Question: I'm basically following <URL> to convert my app to use MobX v6. I'm using 'useLocalObservable' as 'useLocalStore' is deprecated in MobX v6.
The error I get is on 'FrameItStore' inside of 'useLocalObservable':
'''
Argument of type 'typeof FrameItStore' is not assignable to parameter of type '() => Record<string, any>'.
Type 'typeof FrameItStore' provides no match for the signature '(): Record<string, any>'.ts(2345)
'''
And then the whole return statement is in red squiggly lines in VSCode.

Would love to know how to fix it?
# types.ts
'''
export type Window = {
width: number
height: number
}
export type Point = {
x: number
y: number
}
export type TrafficSignal = {
close: string
minimize: string
maximize: string
}
export type TrafficSignalPosition = {
close: Point
minimize: Point
maximize: Point
}
export interface IFrameItStore {
id: number
trafficSignalColors: Array<TrafficSignal>
}
'''
# FrameItStore.ts
'''
import { makeObservable, observable, action, computed } from 'mobx'
import type {
TrafficSignal,
Point,
Window,
TrafficSignalPosition,
IFrameItStore,
} from '../types'
export class FrameItStore implements IFrameItStore {
id = 0
trafficSignalColors = [
{
close: '#EF4444',
minimize: '#FBBE25',
maximize: '#49DE80',
},
{
close: 'black',
minimize: 'blue',
maximize: 'orange',
},
]
constructor() {
makeObservable(this, {
win: observable,
box: observable,
boxCenter: computed,
trafficSignalPosition: computed,
trafficSignalColors: observable,
id: observable,
})
}
win(): Window {
return {
width: window.innerWidth,
height: window.innerHeight,
}
}
box(): Window {
return {
width: 1024,
height: 600,
}
}
get boxCenter(): Point {
return {
x: (this.win().width - this.box().width) / 2,
y: (this.win().height - this.box().height) / 2,
}
}
get trafficSignalPosition(): TrafficSignalPosition {
return {
close: { x: this.boxCenter.x + 20, y: this.boxCenter.y + 20 },
minimize: { x: this.boxCenter.x + 2 * 20, y: this.boxCenter.y + 20 },
maximize: { x: this.boxCenter.x + 3 * 20, y: this.boxCenter.y + 20 },
}
}
}
export const config = new FrameItStore()
'''
# FrameItContext.tsx
'''
import * as React from 'react'
import { useLocalObservable } from 'mobx-react'
import { FrameItStore } from './FrameItStore'
const FrameItContext = React.createContext(null)
export const FrameItProvider = ({ children }: { children: React.ReactChild }) => {
const frameItStore = useLocalObservable(FrameItStore)
return (
<FrameItContext.Provider value={frameItStore}>
{children}
</FrameItContext.Provider>
)
}
export const useFrameItStore = () => React.useContext(FrameItContext)
'''
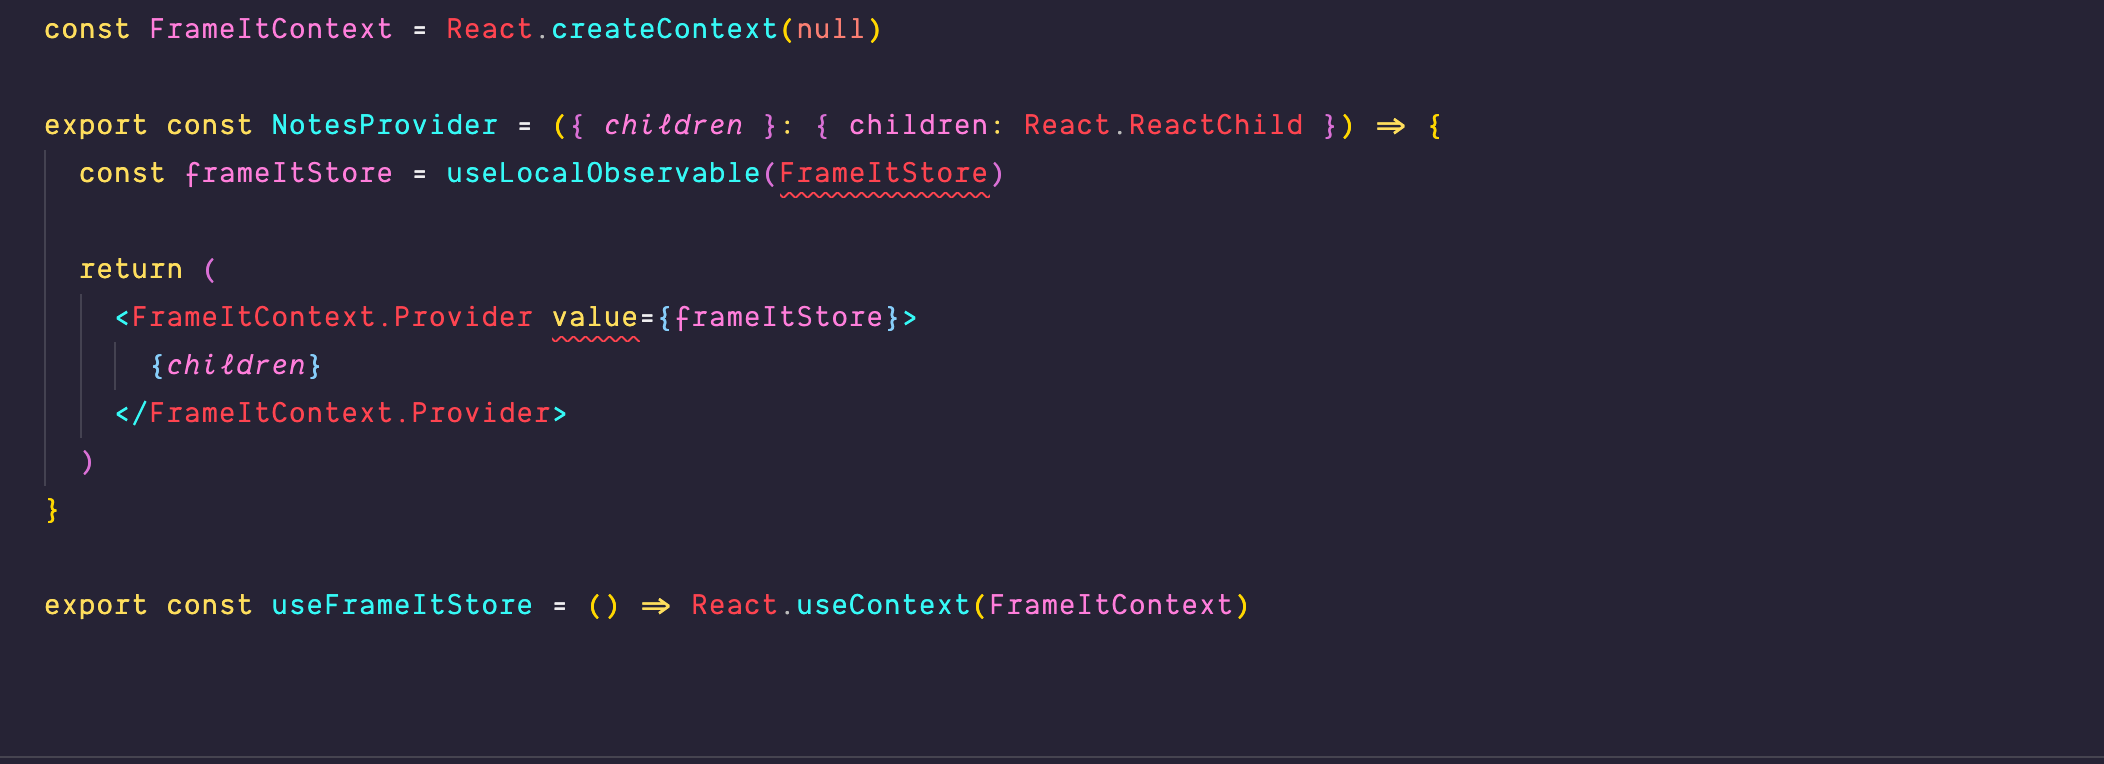
Answer: The repo you are following <URL>. An equivalent in your code would be to use an instance of your 'FrameItStore' class for 'useLocalObservable'.
You can also return this instance from a function given to 'useLocalObservable' to only create a single instance once on the first render of the component.
'''
const FrameItContext = React.createContext<IFrameItStore | null>(null);
export const FrameItProvider = ({ children }: { children: React.ReactChild }) => {
const frameItStore = useLocalObservable(() => new FrameItStore());
return (
<FrameItContext.Provider value={frameItStore}>
{children}
</FrameItContext.Provider>
);
};
'''